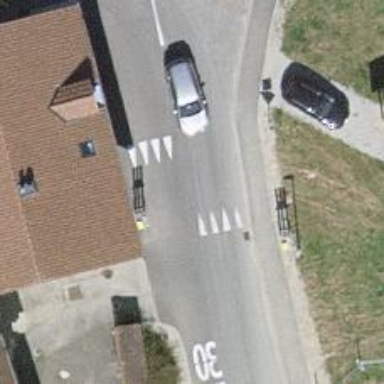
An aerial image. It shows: Traffic hump for calming the traffic.